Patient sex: M
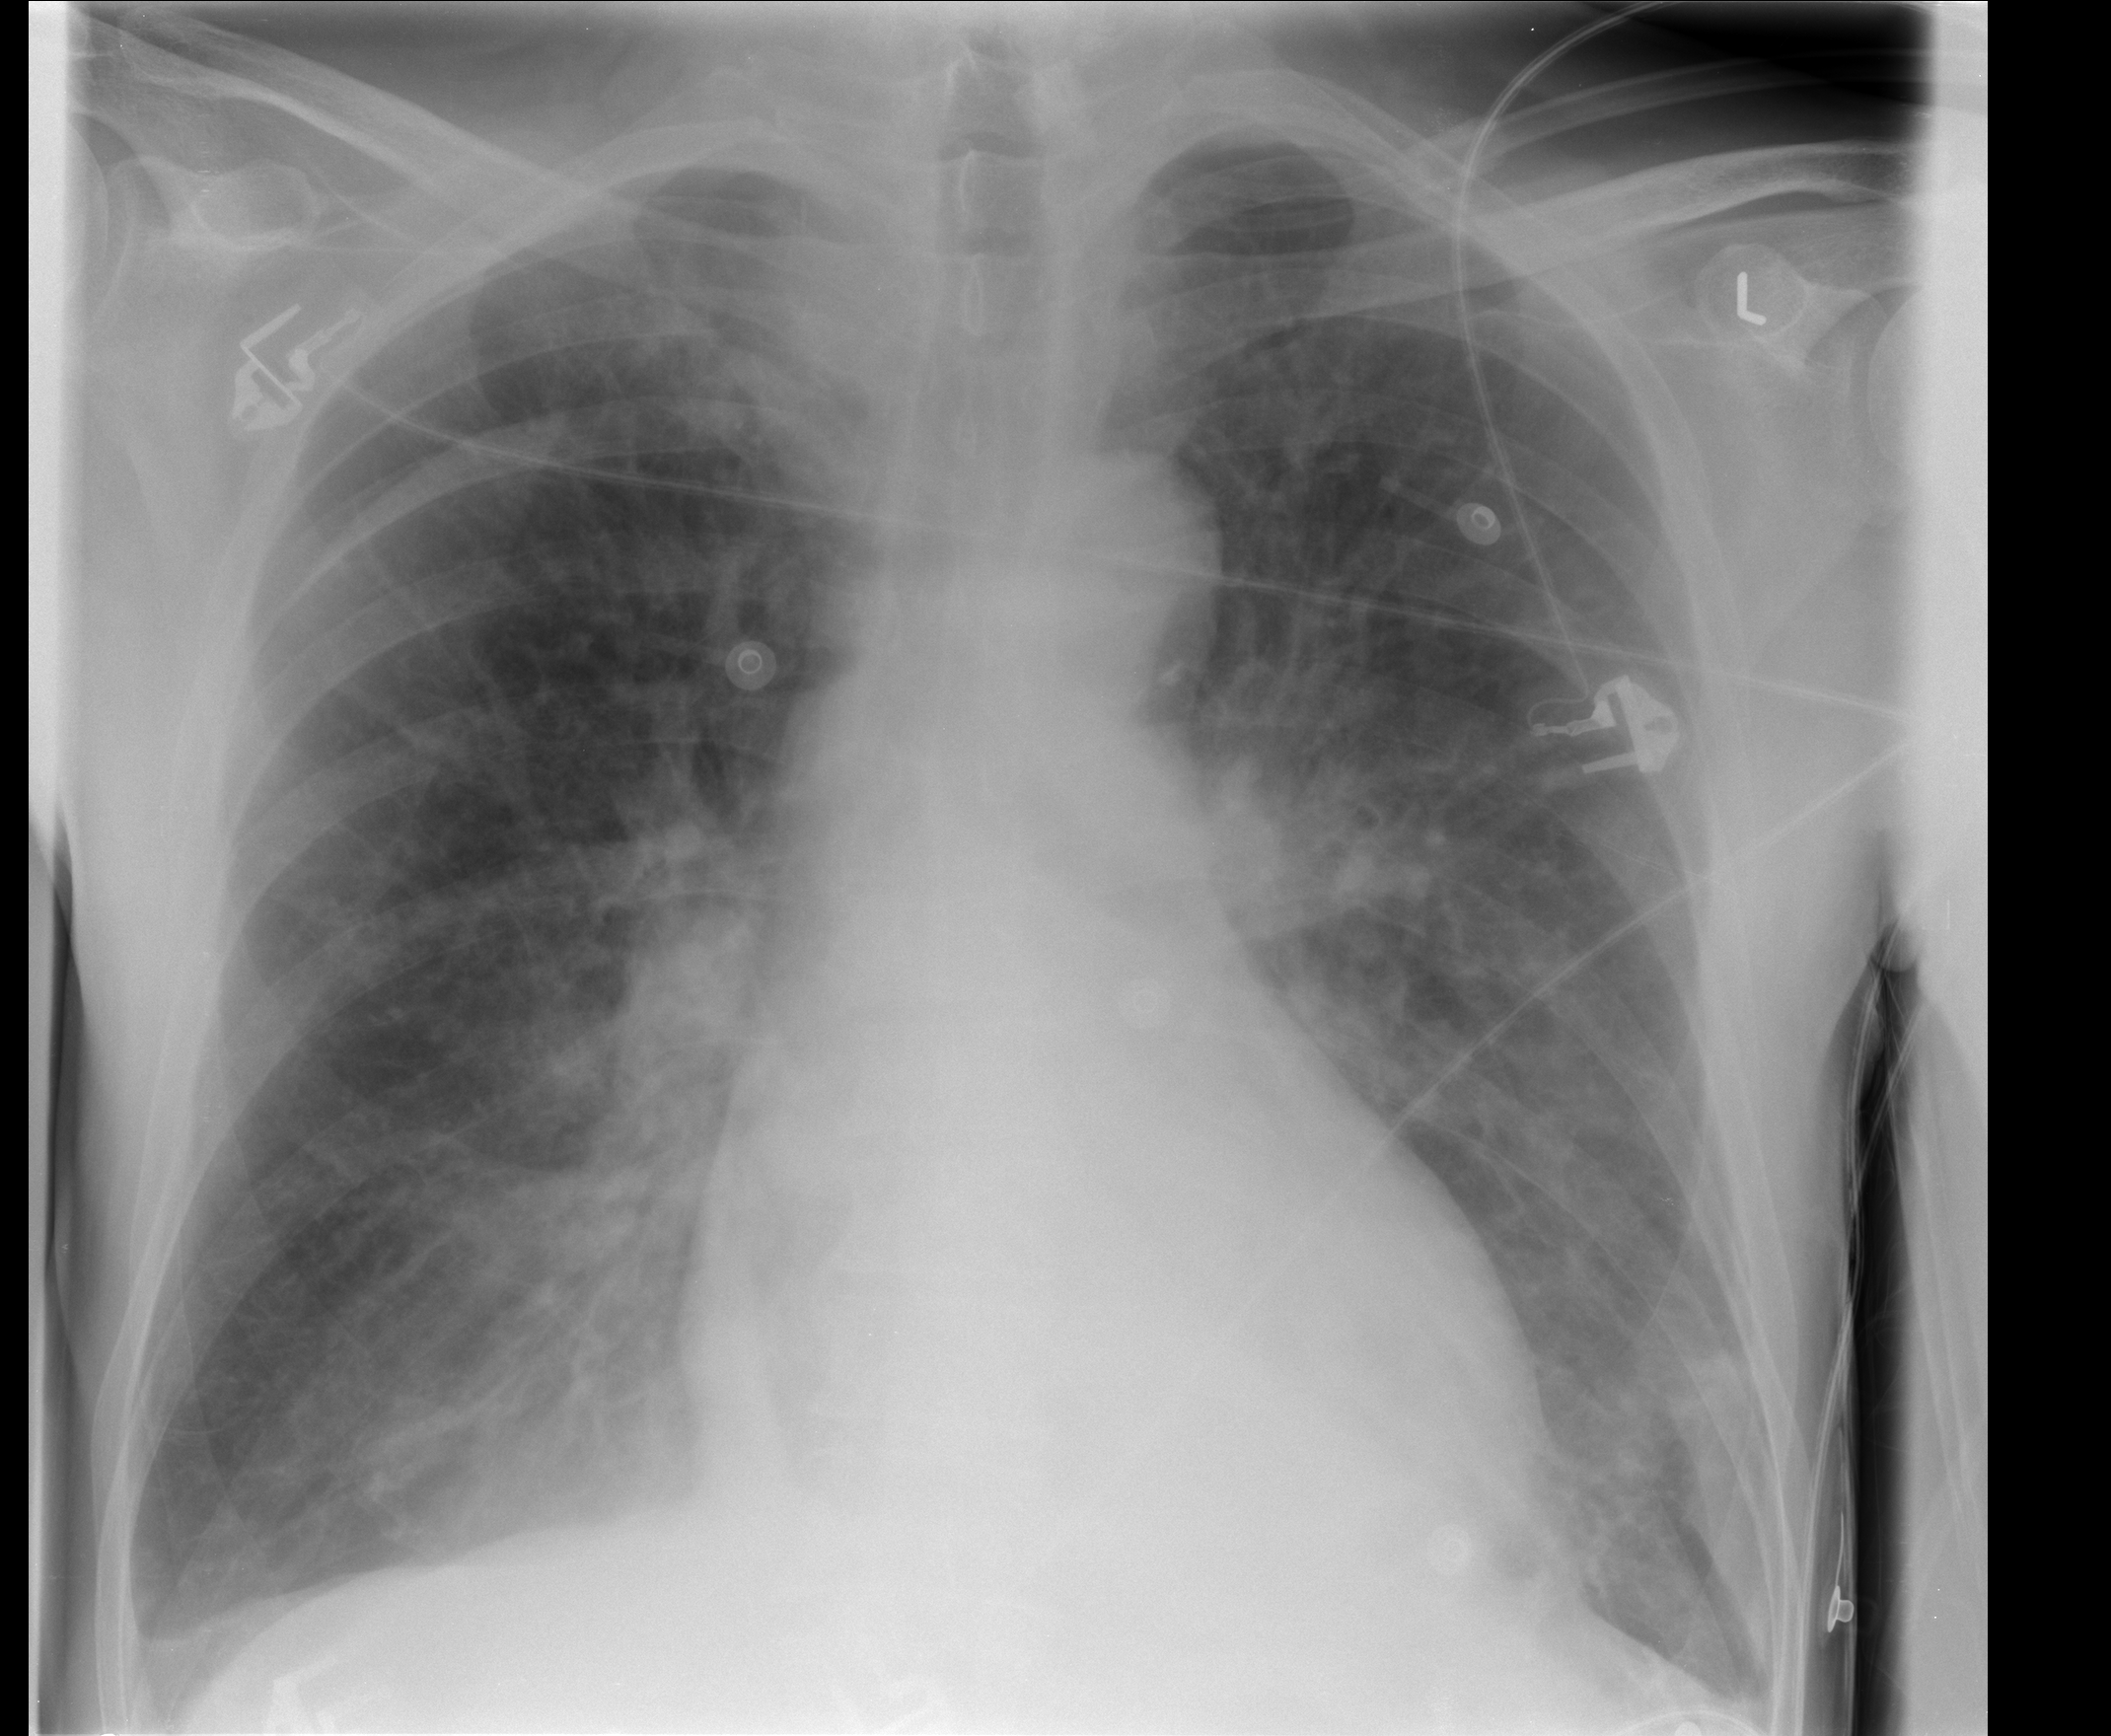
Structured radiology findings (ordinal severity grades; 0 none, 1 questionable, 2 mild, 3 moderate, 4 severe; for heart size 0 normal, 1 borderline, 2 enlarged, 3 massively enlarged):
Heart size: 0
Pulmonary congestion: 2
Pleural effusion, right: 1
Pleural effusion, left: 1
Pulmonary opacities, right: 1
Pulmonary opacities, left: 0
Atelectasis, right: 2
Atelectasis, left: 1